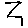
Label: zigzag